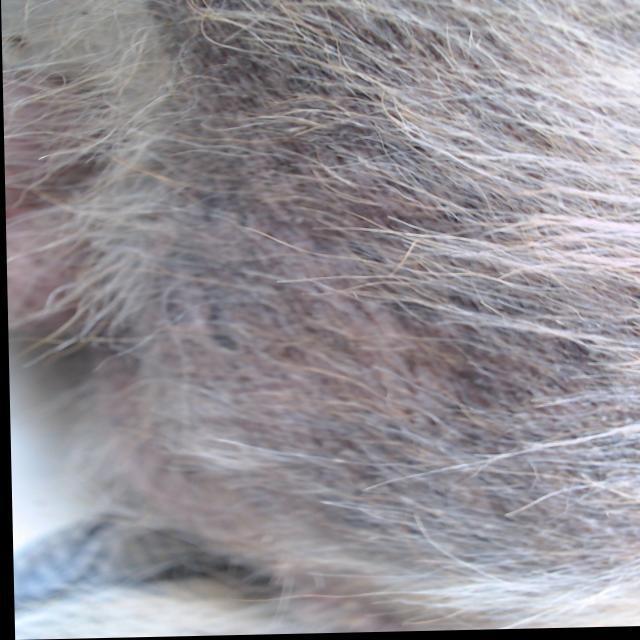
Canine demodicosis (Demodex mange) — caused by Demodex canis mites. Presents with alopecia, follicular papules, pustules, and comedones. Often localized on face and forelimbs.